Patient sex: M
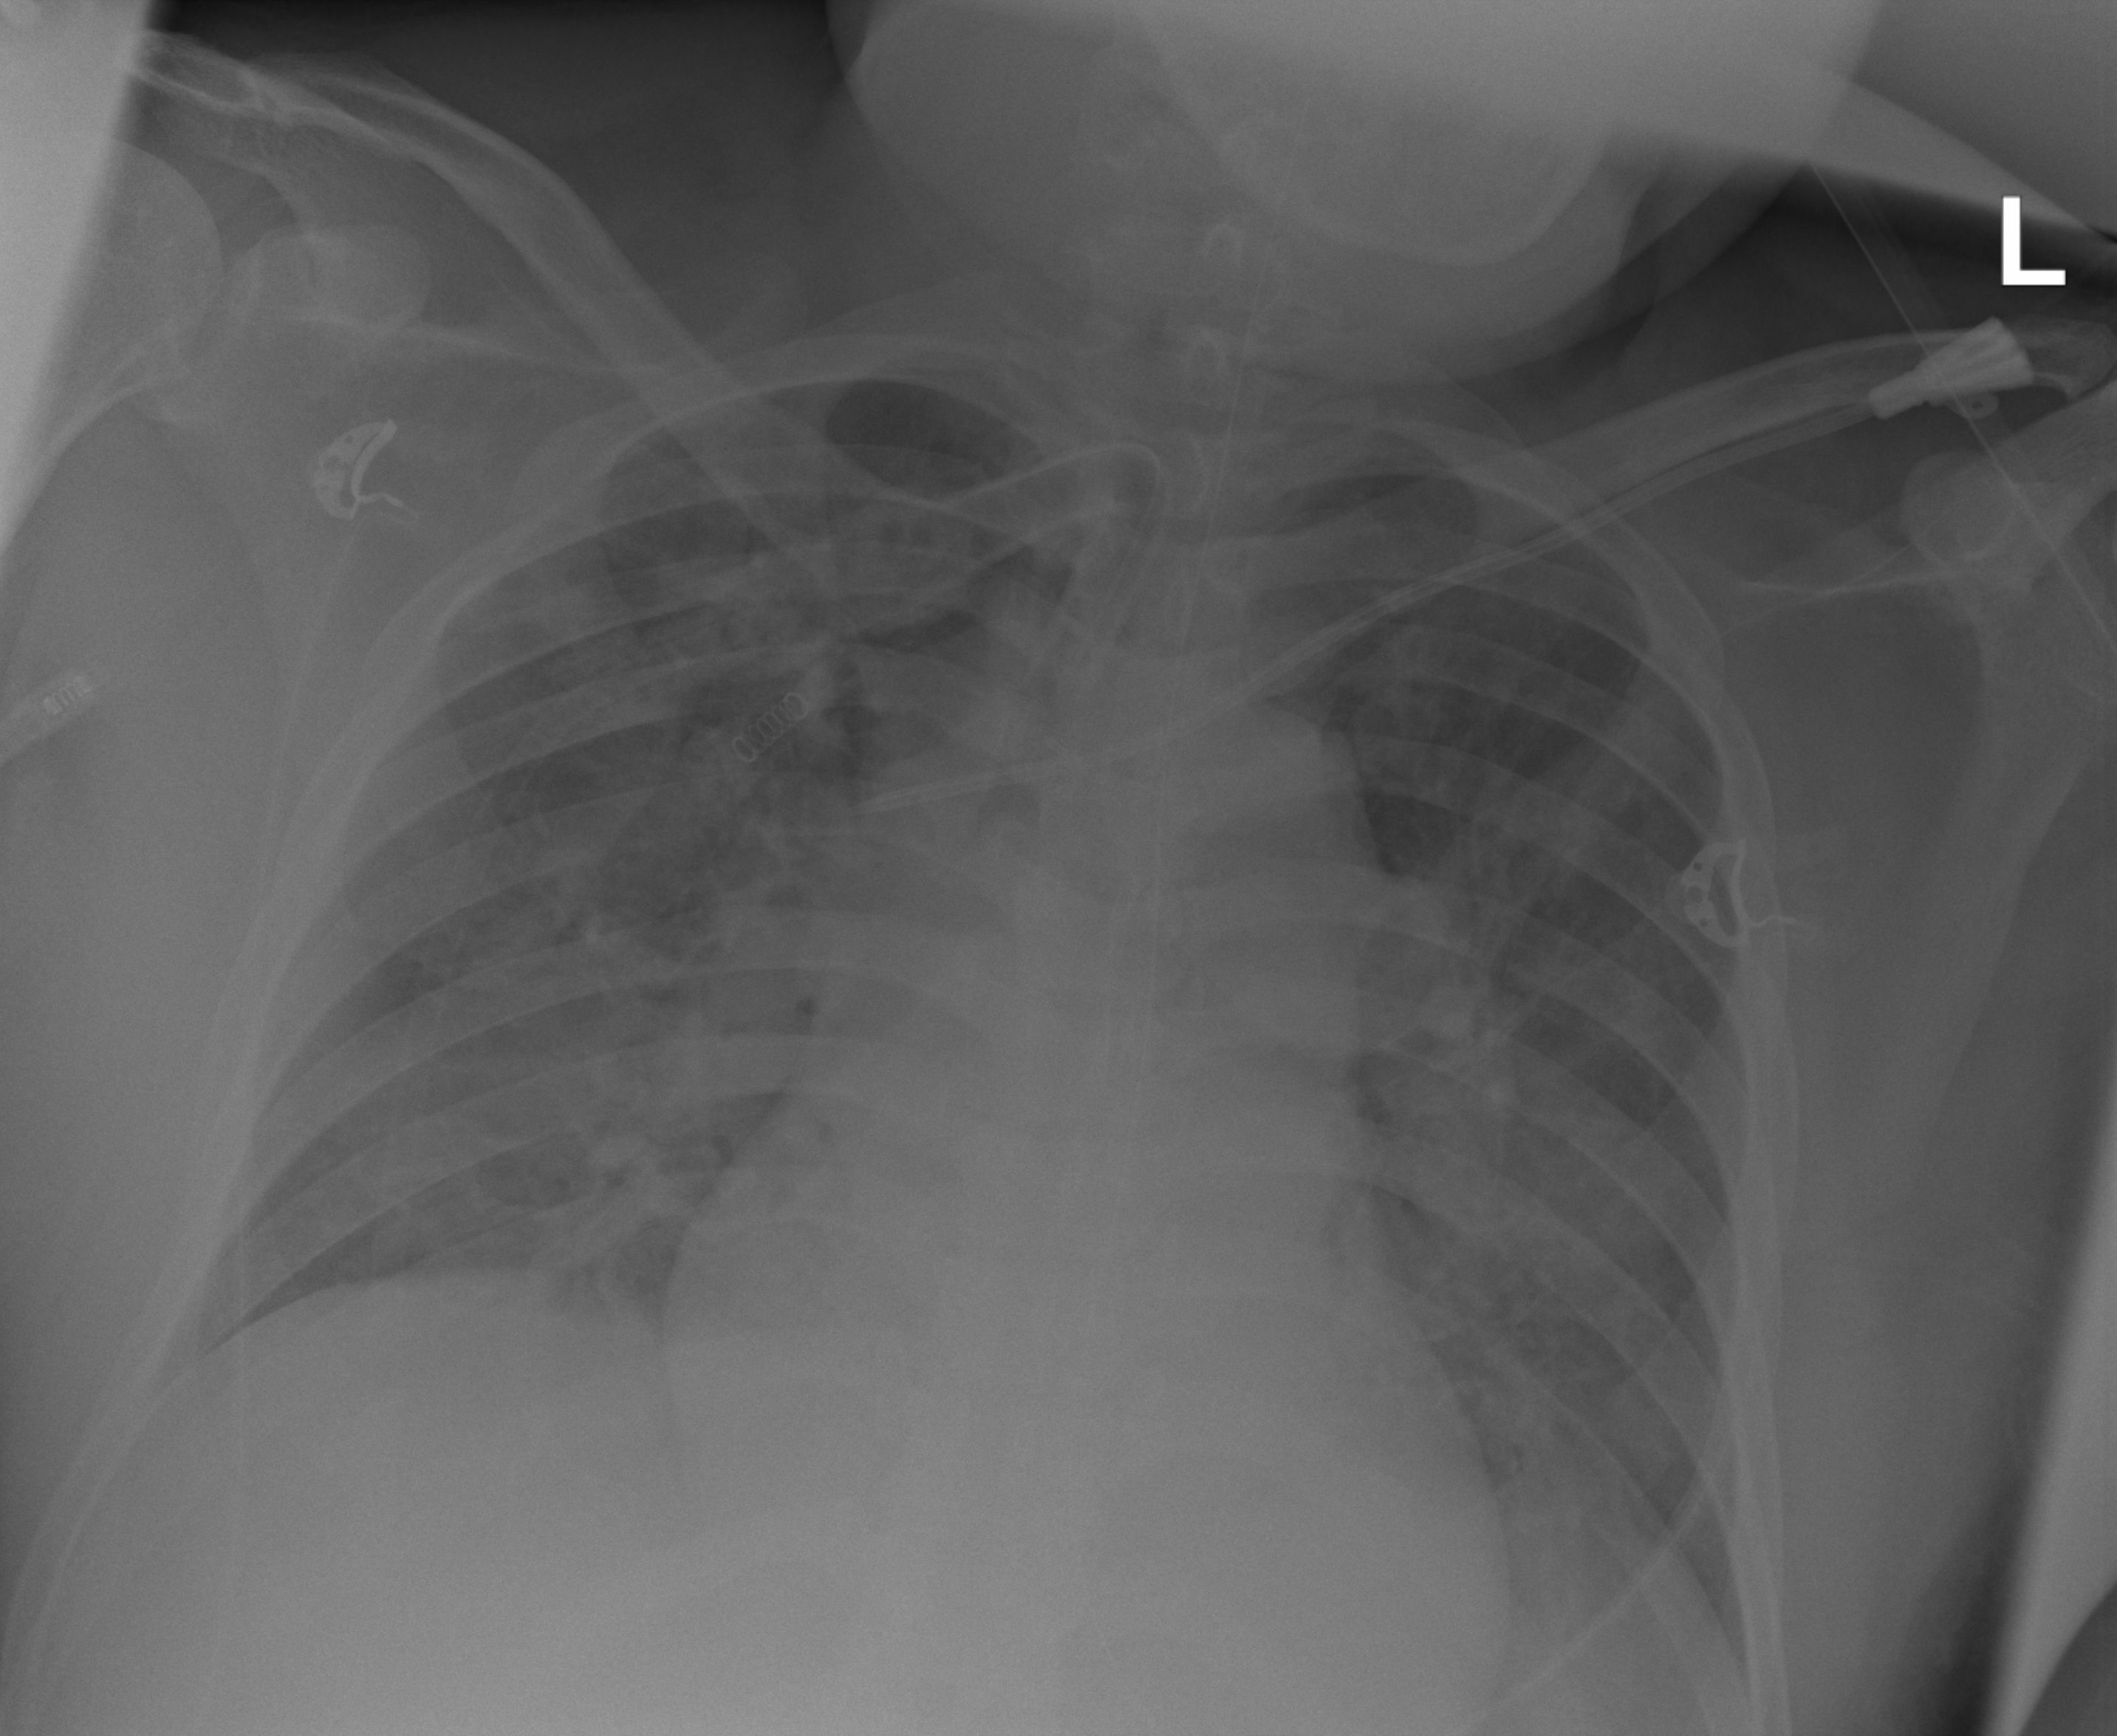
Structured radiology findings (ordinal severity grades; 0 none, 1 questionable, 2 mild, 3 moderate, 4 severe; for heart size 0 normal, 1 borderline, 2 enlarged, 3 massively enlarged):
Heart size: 0
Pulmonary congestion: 2
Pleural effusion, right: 2
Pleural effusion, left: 2
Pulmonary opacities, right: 3
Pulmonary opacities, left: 2
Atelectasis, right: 2
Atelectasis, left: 2